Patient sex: M
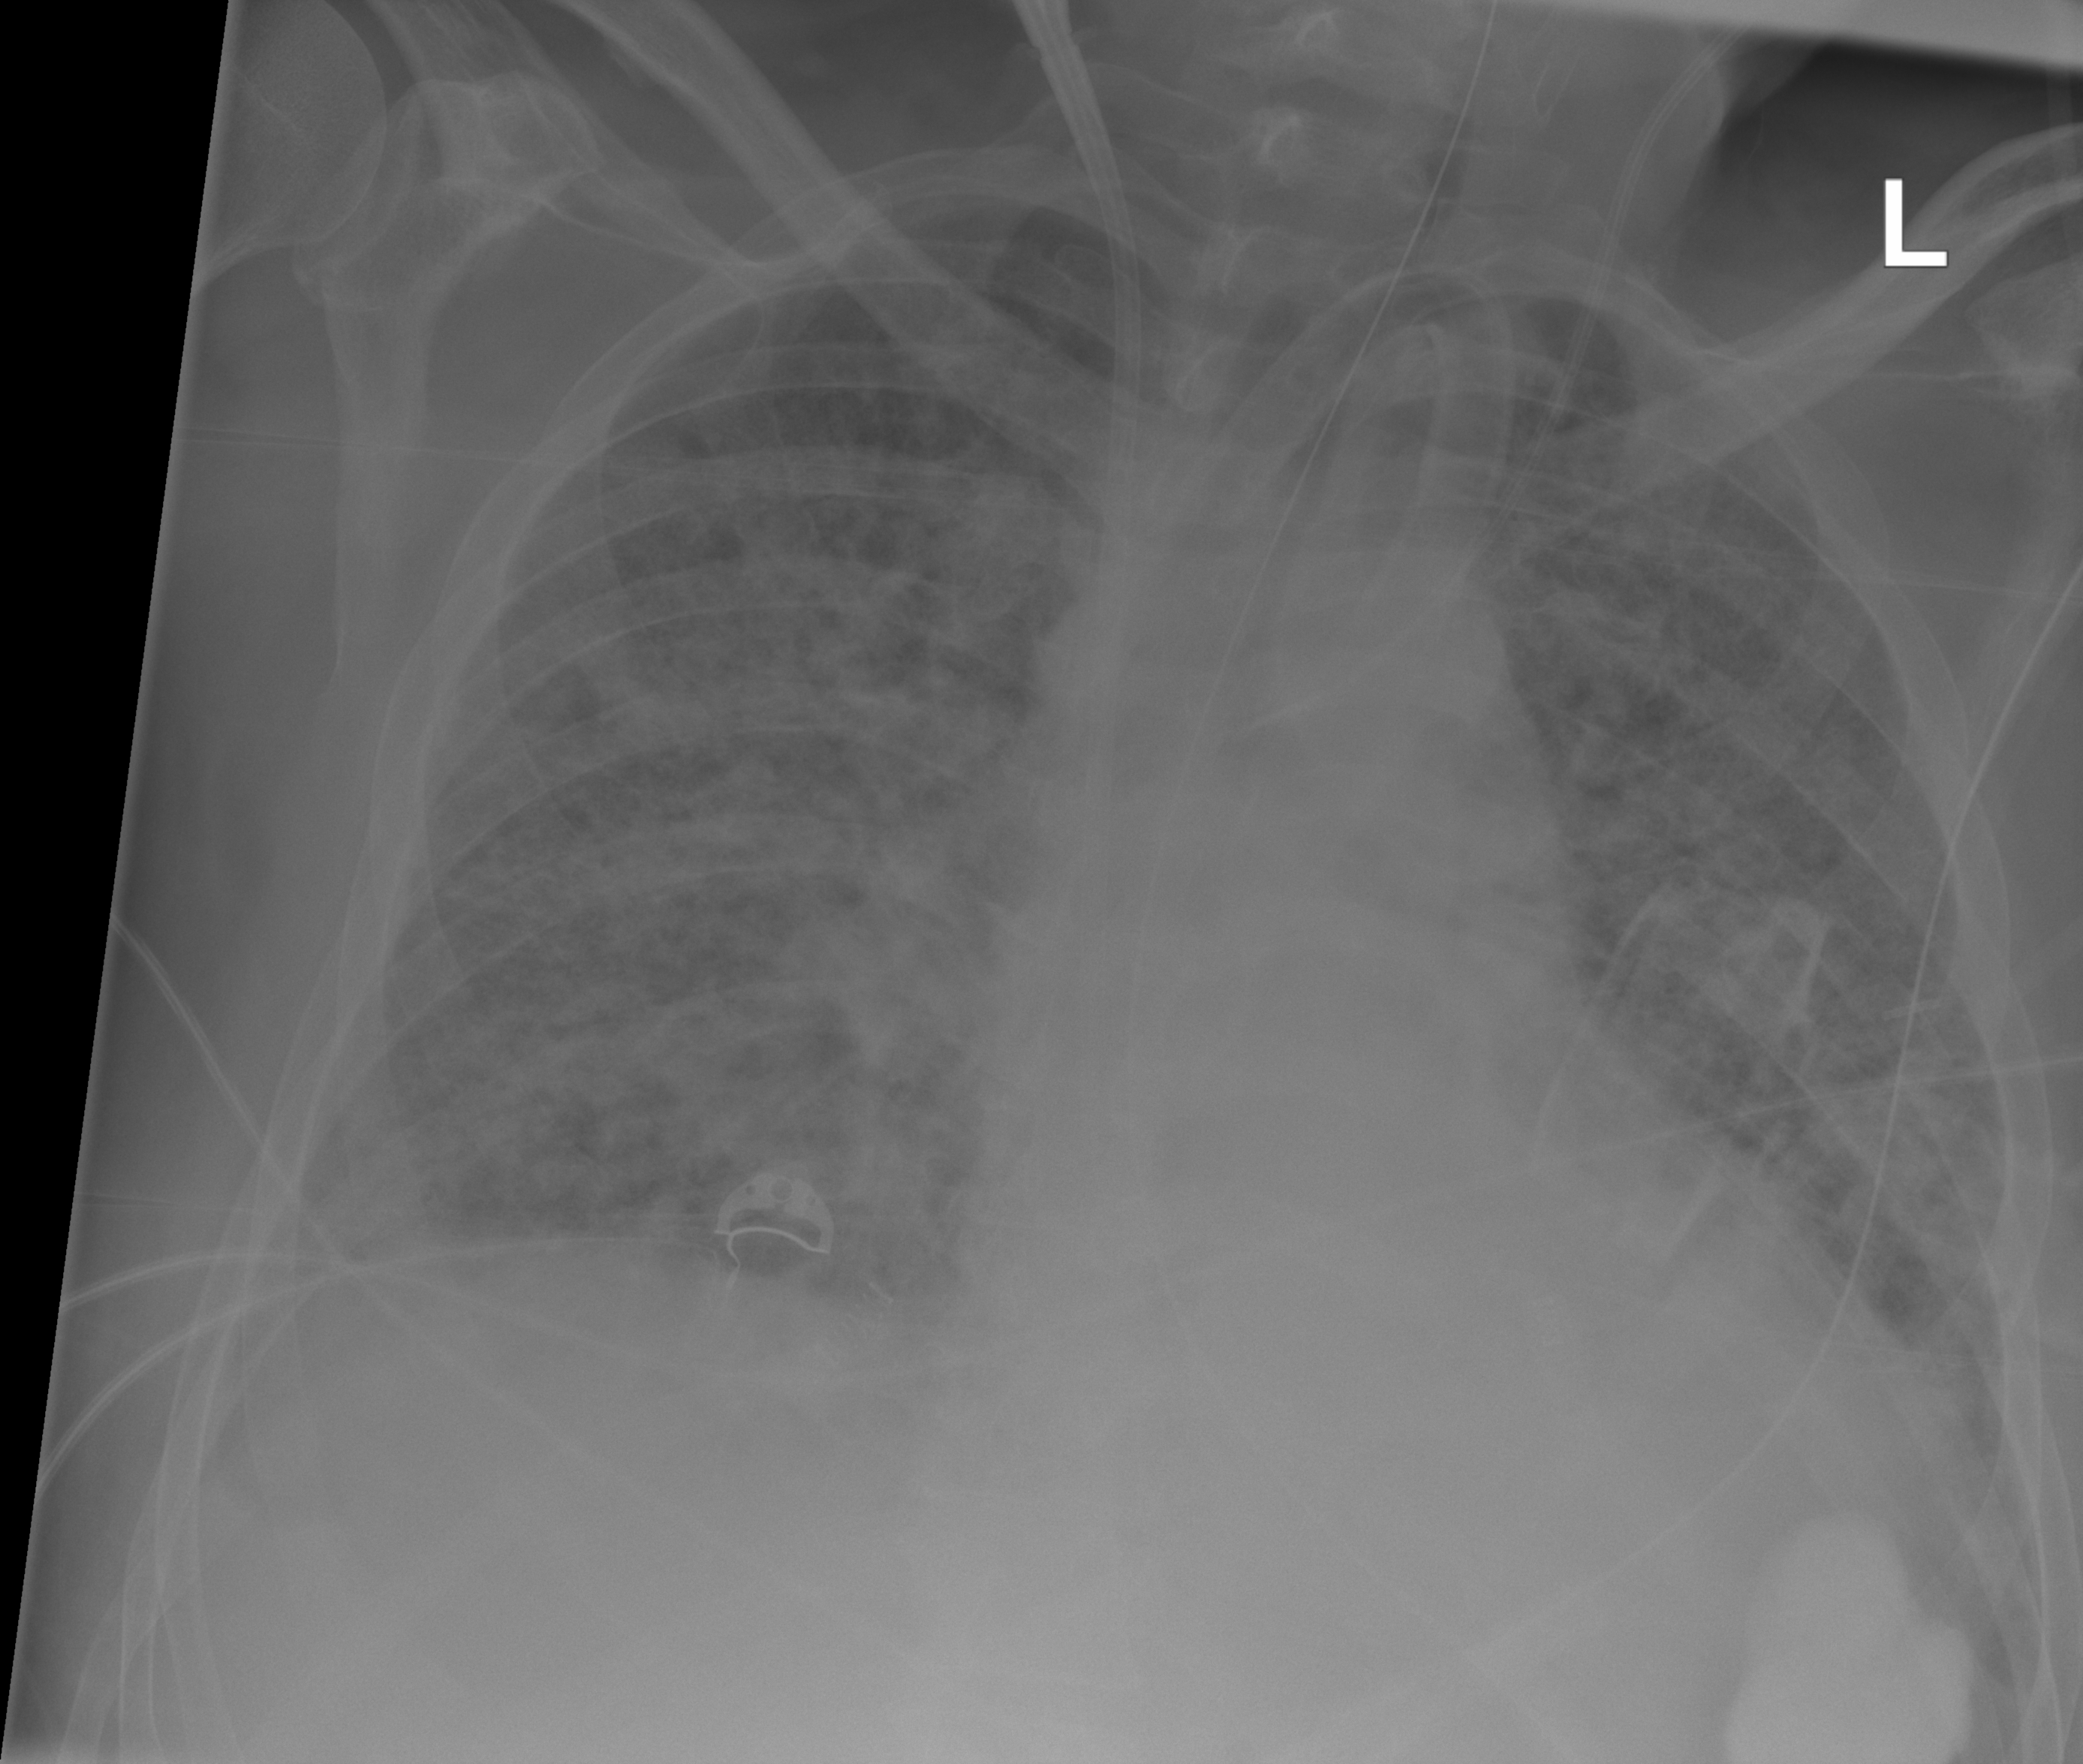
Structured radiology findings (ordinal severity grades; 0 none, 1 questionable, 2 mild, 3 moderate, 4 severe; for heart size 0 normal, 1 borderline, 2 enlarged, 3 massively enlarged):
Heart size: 2
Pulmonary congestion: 0
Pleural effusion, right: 2
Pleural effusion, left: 0
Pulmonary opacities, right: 4
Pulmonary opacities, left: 4
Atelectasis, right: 3
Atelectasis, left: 3